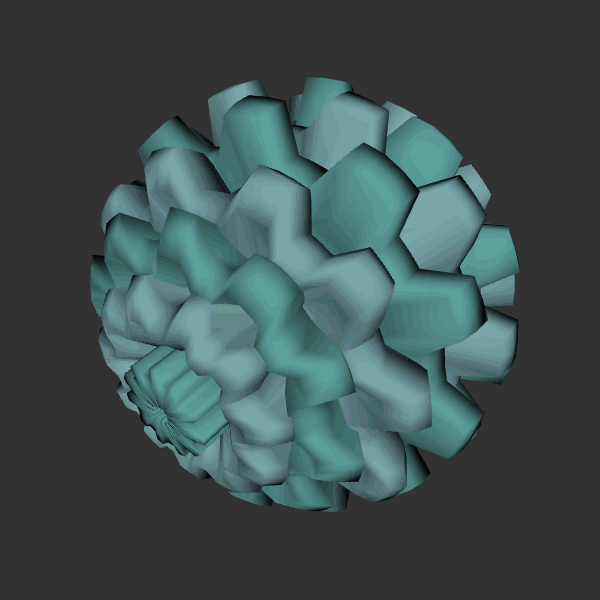
Background: dark